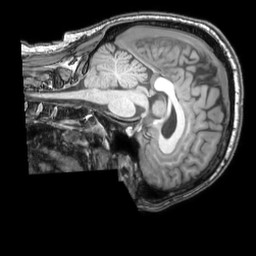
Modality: T1w
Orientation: sagittal
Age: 30
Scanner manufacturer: philips
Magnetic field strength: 3 T
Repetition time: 0.007 s
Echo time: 0.003501 s